Field crop: maize
Growth stage: 2
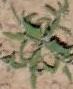
Species: atriplex